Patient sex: F
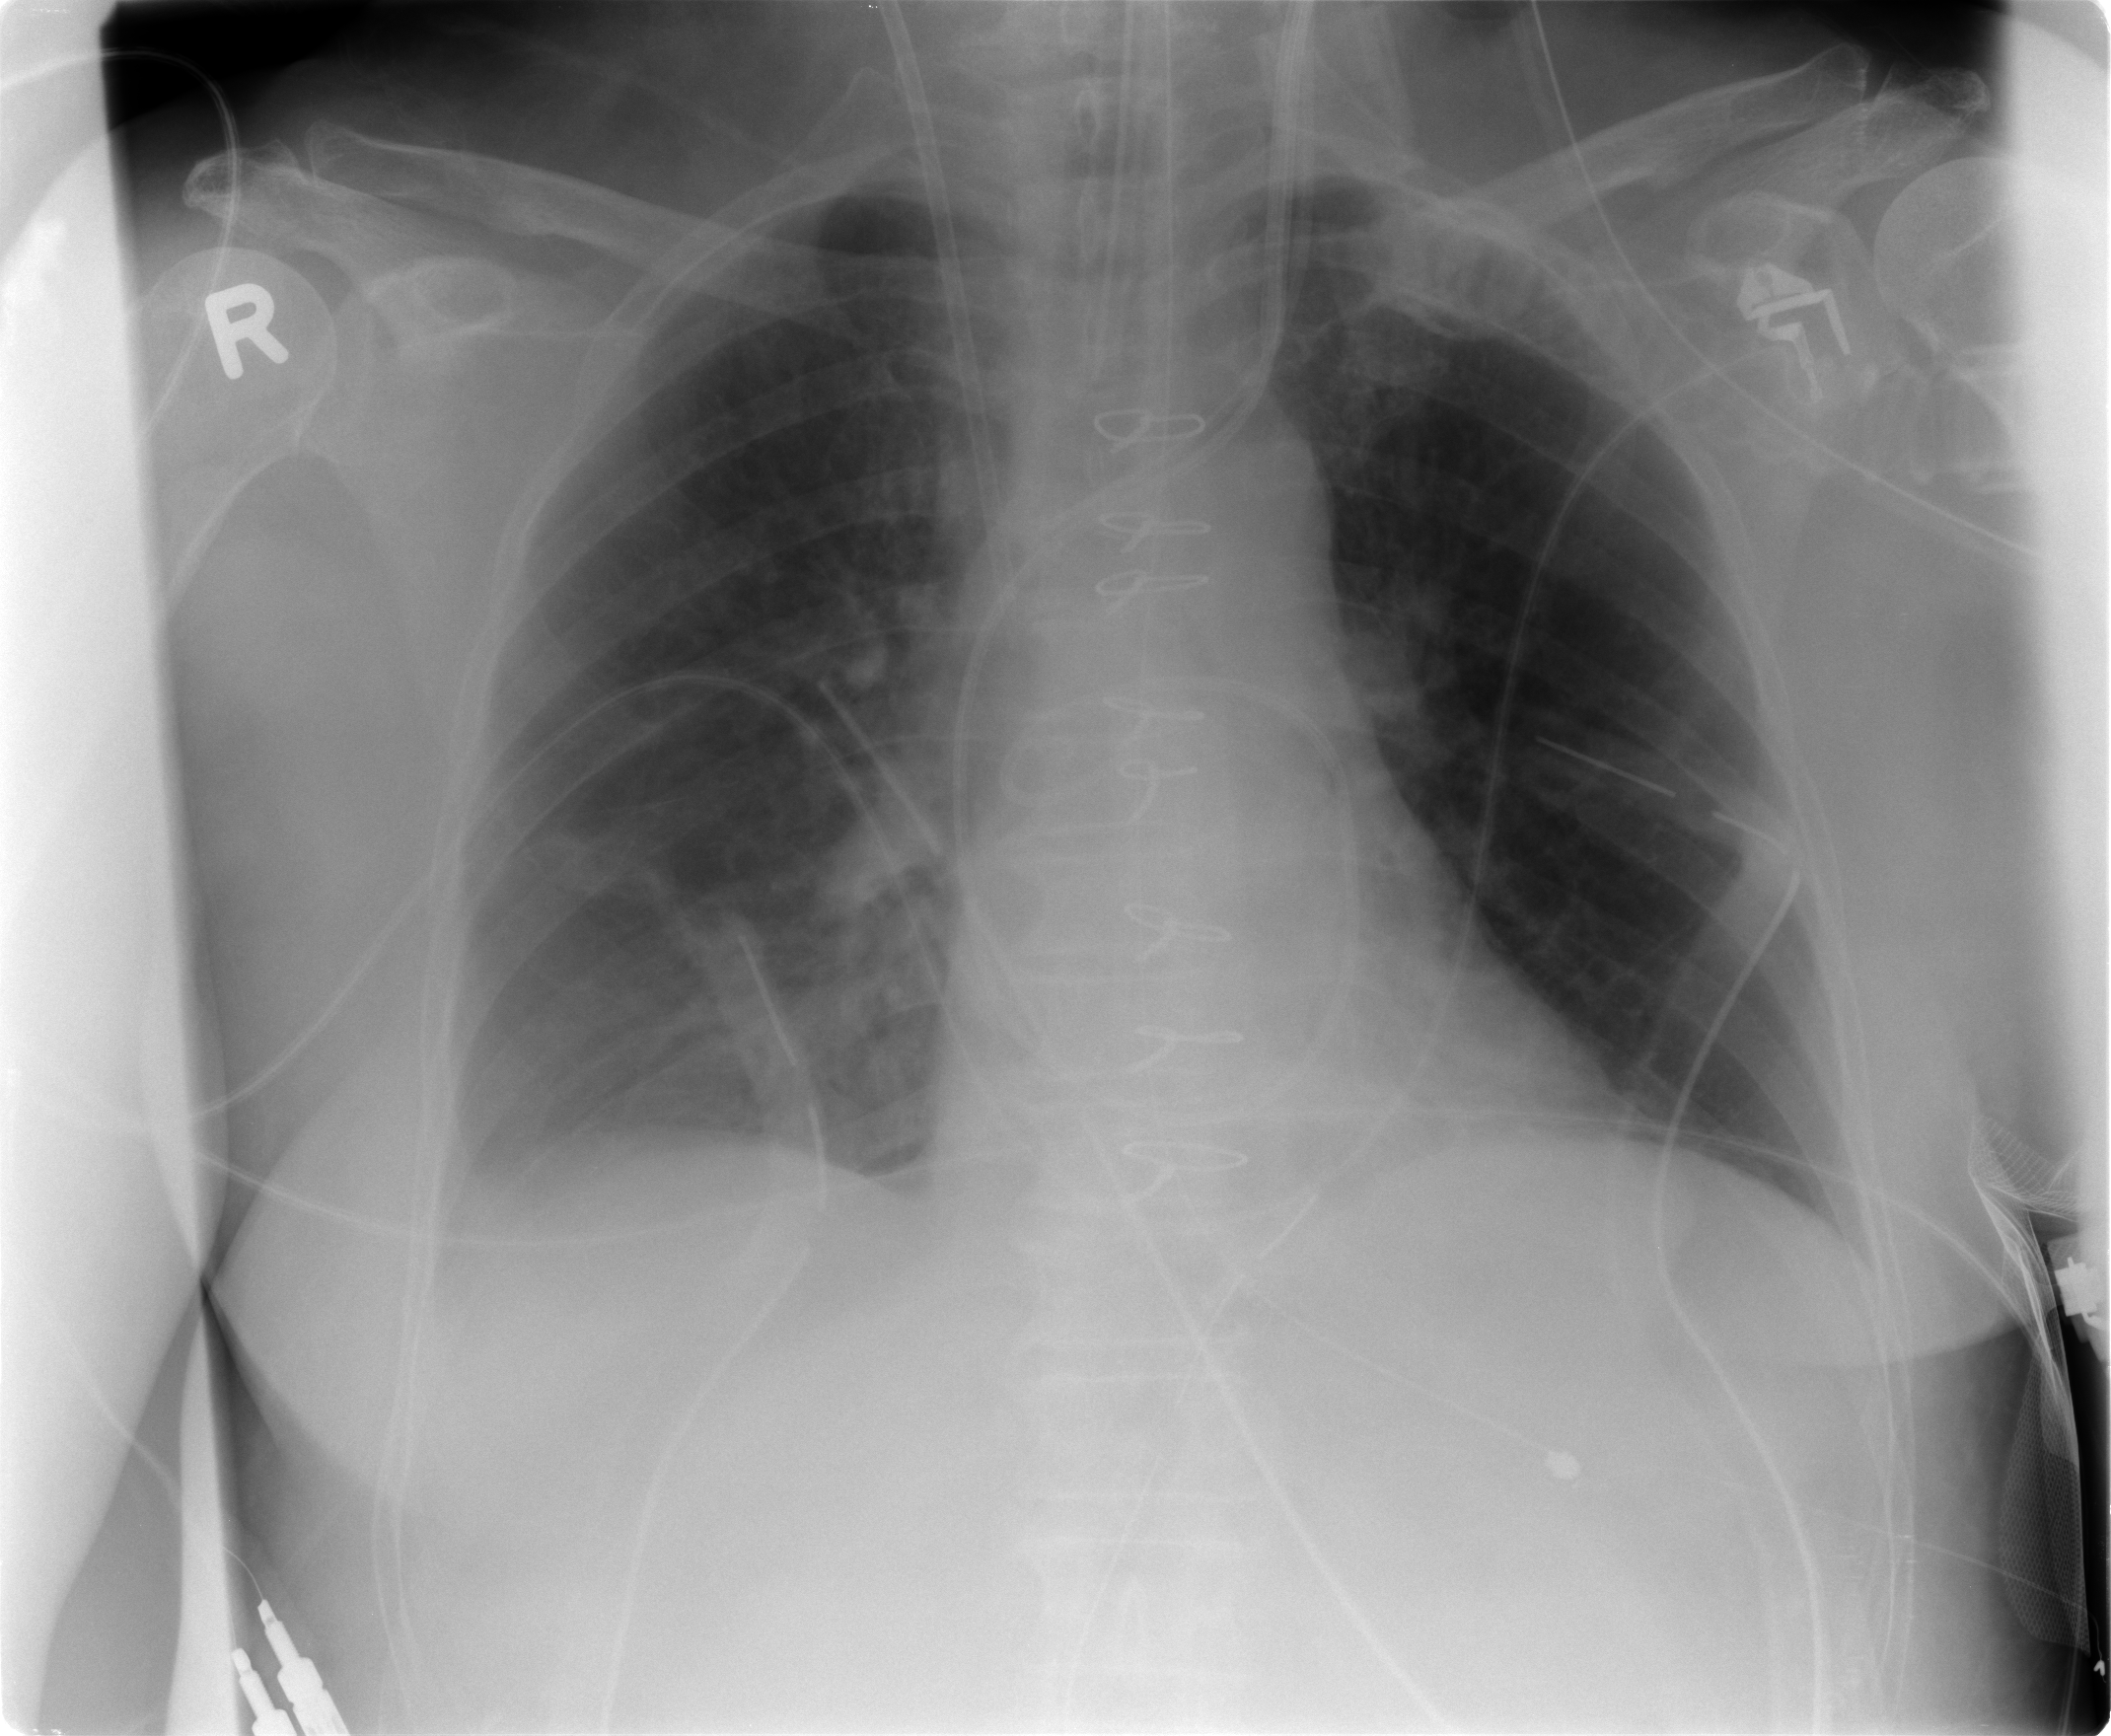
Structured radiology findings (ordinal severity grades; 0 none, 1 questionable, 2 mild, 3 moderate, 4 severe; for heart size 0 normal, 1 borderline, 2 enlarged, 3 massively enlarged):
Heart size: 0
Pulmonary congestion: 2
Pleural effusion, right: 1
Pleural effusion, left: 0
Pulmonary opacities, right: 0
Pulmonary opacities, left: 0
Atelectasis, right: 1
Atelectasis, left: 1